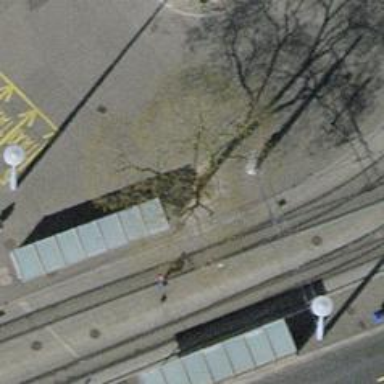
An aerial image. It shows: Platform for public transport with shelter. This multi-functional platform serves both railway and road transportation.